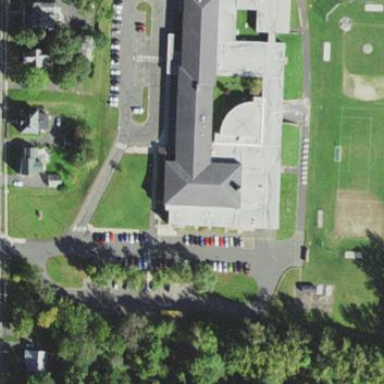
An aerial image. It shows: School.